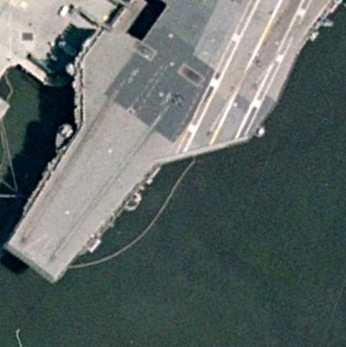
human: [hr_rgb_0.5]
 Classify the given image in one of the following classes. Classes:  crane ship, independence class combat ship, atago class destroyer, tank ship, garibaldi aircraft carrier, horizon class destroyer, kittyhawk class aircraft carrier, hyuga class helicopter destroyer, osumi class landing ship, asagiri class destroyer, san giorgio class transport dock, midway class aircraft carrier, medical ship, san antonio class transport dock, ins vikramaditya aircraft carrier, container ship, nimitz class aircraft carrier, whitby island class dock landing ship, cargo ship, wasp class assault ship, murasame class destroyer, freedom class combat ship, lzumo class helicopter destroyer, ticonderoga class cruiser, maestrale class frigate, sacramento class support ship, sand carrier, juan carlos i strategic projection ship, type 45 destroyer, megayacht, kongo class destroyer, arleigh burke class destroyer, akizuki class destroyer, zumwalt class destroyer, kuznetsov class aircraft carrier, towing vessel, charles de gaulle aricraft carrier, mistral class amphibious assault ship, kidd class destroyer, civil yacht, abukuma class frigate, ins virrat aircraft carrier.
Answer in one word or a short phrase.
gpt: KittyHawk class aircraft carrier